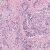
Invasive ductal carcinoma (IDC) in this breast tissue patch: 1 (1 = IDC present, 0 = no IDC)